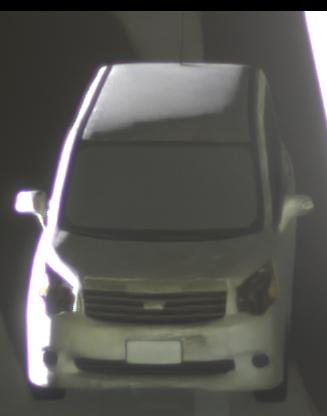
Make: Toyota
Model: Noah
Detailed model: Voxy R70G
Model produced from: 2007
Model produced until: 2013
Doors: 5
Color: white
Road condition: dry road
Daytime: night
Contrast: high contrast